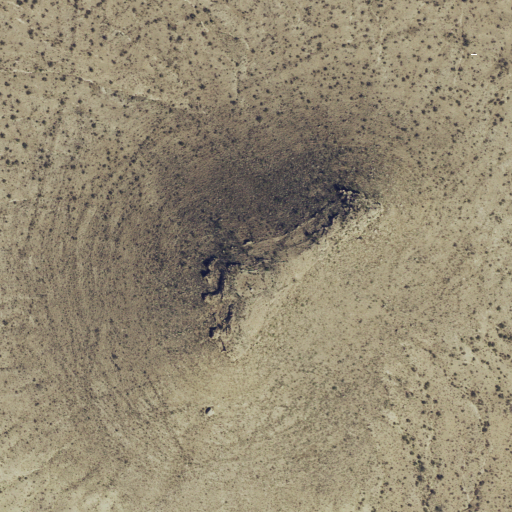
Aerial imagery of mountain in Texas named Round Mountain containing only shrub